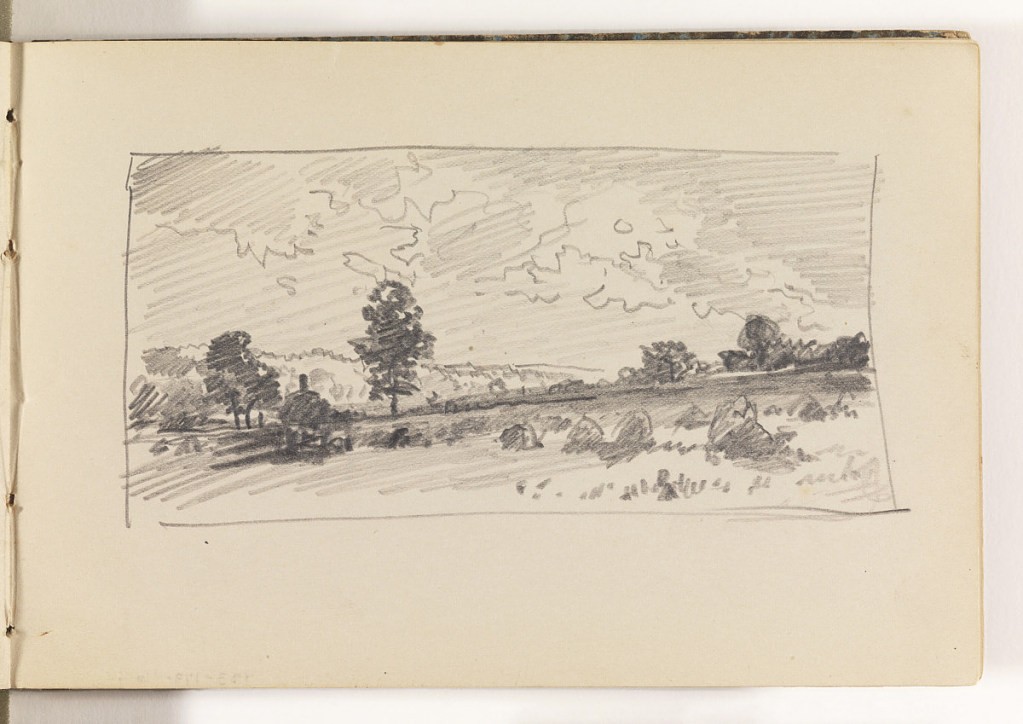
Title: Countryside with Haystacks, House and Trees
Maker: William Trost Richards, American, 1833–1905
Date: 1870–85
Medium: Graphite on cream wove paper, bound
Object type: Sketchbook folio
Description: Field with haystacks in right foreground. House in distance at left, with one tree at right and a few trees at left. Additional stands of trees on horizon at right, and mountains at left in far distance.